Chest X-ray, PA view. Patient: 65 years old, sex F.
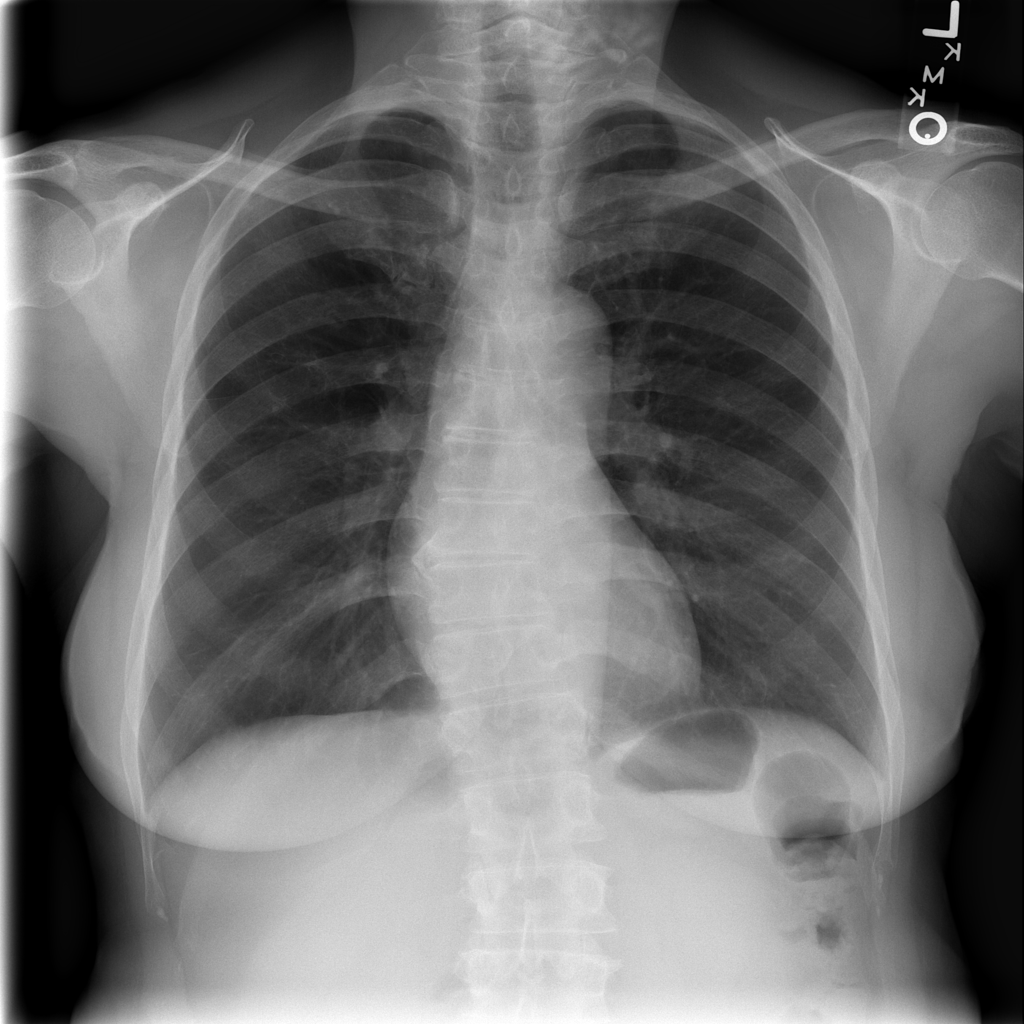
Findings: No Finding